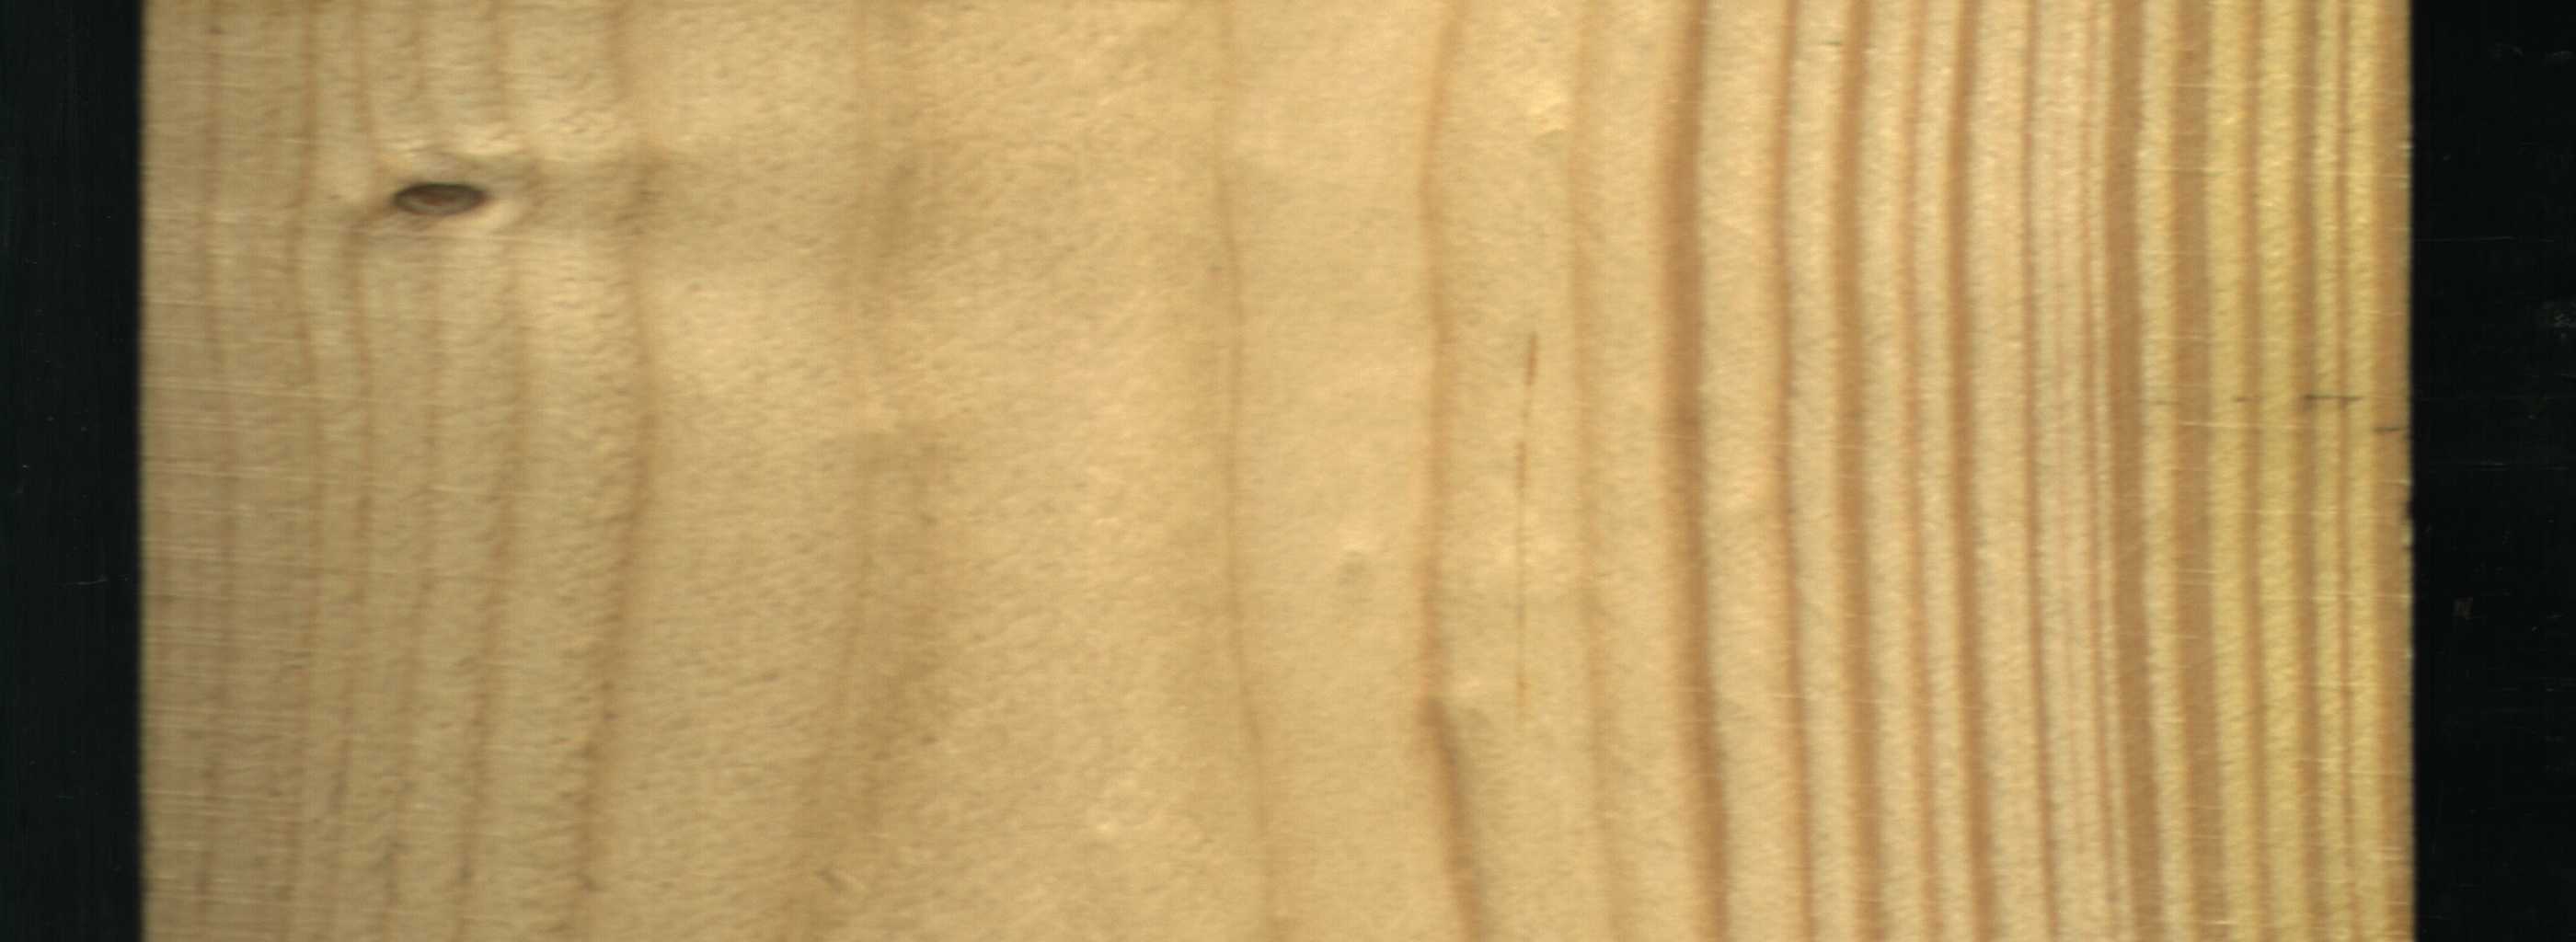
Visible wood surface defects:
Live_Knot